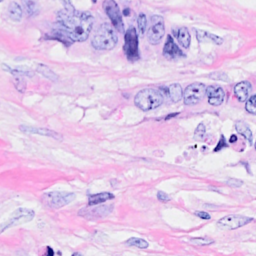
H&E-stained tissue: Breast